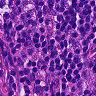
Metastatic tissue present: no